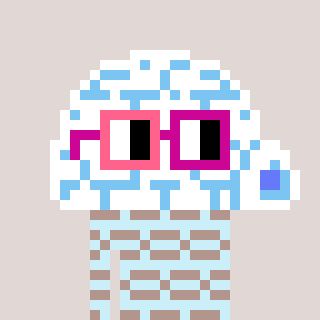
a pixel art character with square pink and red glasses, a igloo-shaped head and a cold-colored body on a warm background